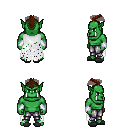
a pixel art fantasy rpg character, male body template, orc, green skin, white tattered cape, metal pants, brown short mohawk hairstyle, white cloth bracers, gray slippers, four views (front, back, left, right), 2x2 character sprite sheet, small pixel art, hard edges, no anti-aliasing